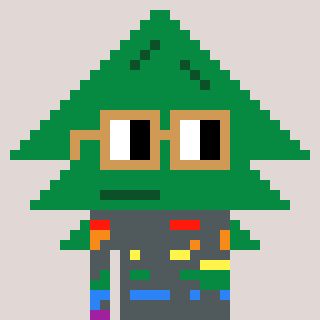
a pixel art character with square brown glasses, a fir-shaped head and a gold-colored body on a warm background